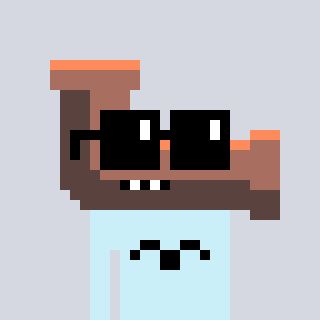
a pixel art character with square black sunglasses, a pipe-shaped head and a cold-colored body on a cool background